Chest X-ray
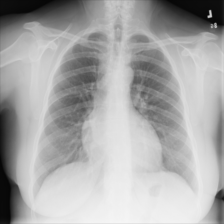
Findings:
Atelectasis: negative
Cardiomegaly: negative
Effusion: negative
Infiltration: negative
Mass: negative
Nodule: negative
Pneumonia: negative
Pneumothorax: negative
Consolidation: negative
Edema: negative
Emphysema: negative
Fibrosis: negative
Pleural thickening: negative
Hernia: negative